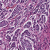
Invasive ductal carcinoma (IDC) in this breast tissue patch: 1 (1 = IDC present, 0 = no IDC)